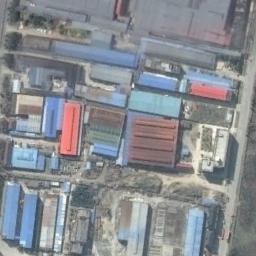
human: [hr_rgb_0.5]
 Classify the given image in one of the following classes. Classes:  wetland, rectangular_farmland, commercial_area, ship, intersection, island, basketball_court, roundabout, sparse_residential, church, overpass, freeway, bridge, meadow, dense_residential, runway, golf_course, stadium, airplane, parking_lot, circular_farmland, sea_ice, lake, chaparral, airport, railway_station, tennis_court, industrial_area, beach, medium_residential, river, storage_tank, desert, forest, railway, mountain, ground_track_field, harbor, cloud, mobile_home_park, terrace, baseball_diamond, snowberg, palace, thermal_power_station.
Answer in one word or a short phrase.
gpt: industrial_area